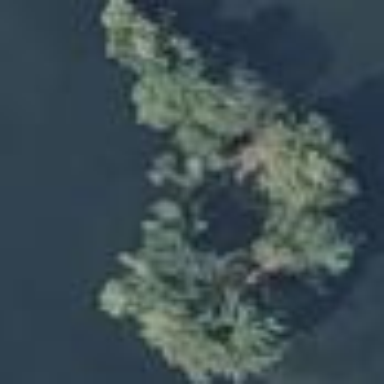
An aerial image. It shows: Image showing island.